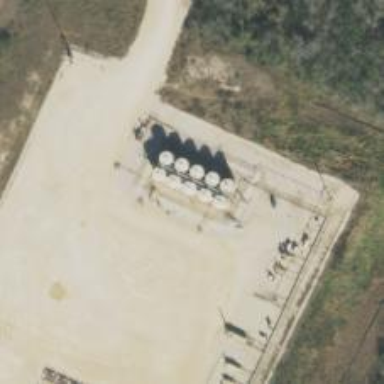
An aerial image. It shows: Storage tank that is man-made.